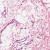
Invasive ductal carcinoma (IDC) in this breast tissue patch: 0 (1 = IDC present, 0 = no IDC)